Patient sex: M
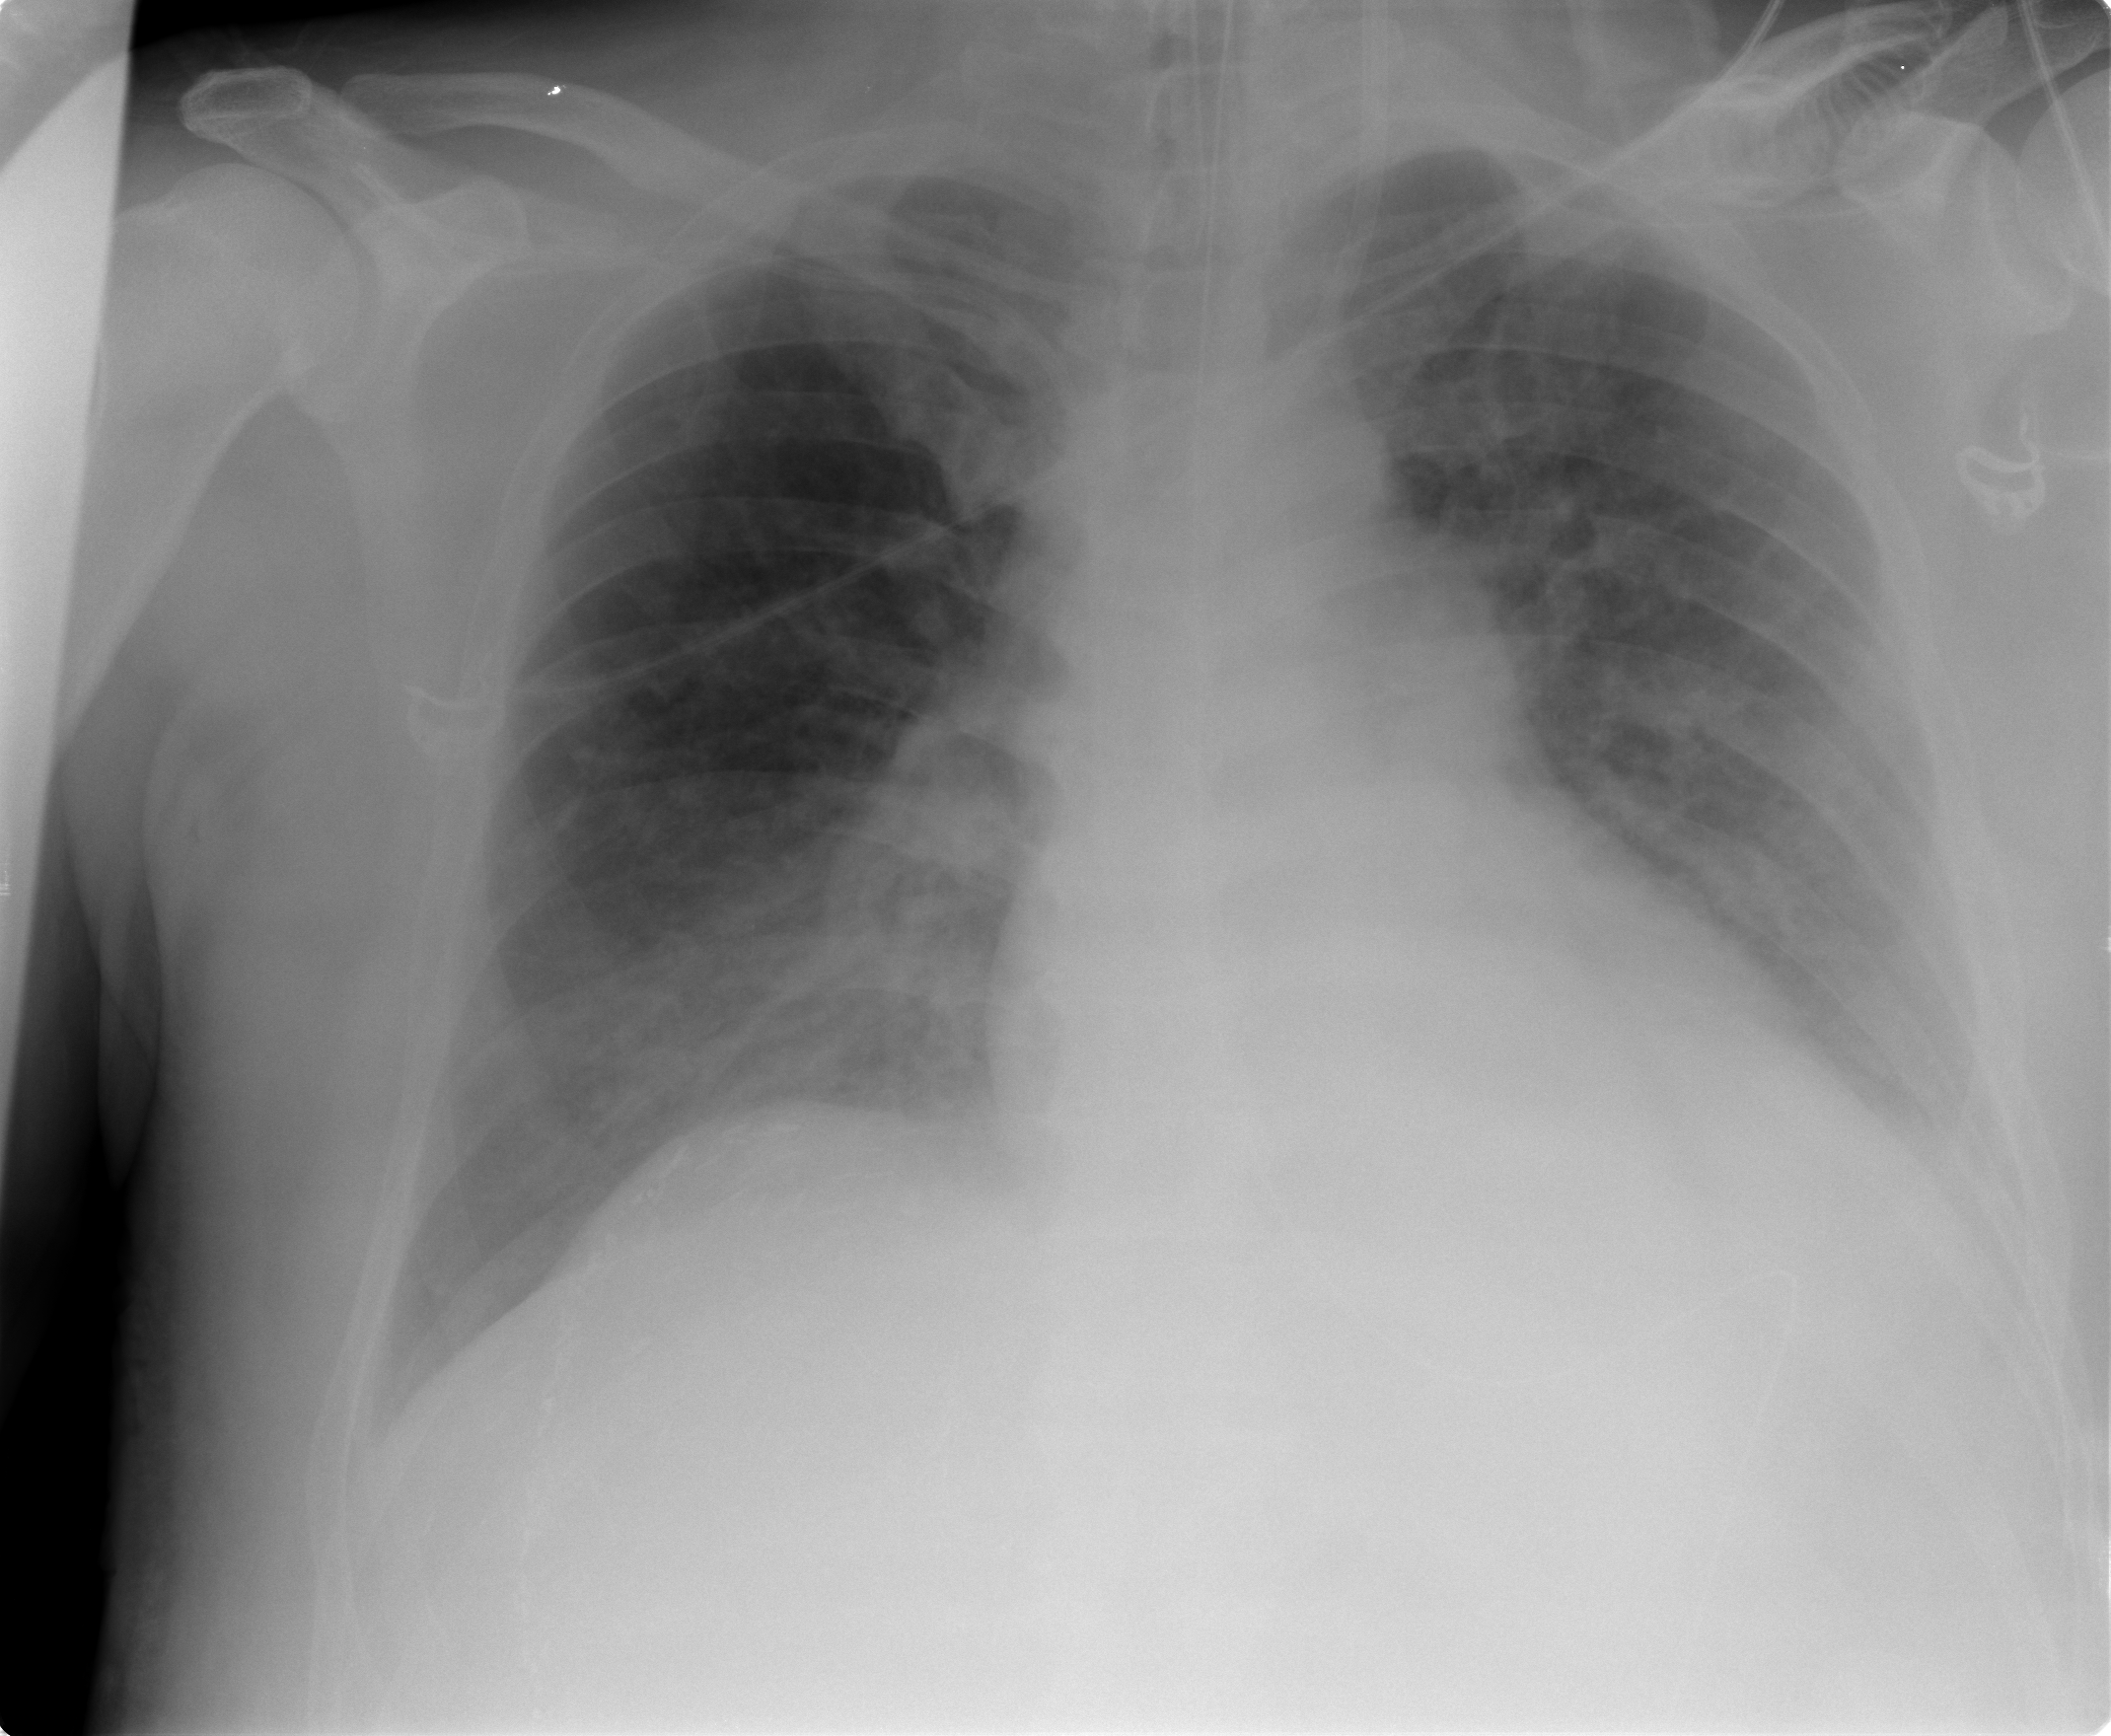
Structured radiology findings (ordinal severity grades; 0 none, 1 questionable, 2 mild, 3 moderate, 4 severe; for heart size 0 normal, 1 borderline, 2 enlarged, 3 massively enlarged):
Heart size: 1
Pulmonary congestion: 2
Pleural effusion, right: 2
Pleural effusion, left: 2
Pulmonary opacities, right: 0
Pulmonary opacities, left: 0
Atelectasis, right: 1
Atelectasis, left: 1